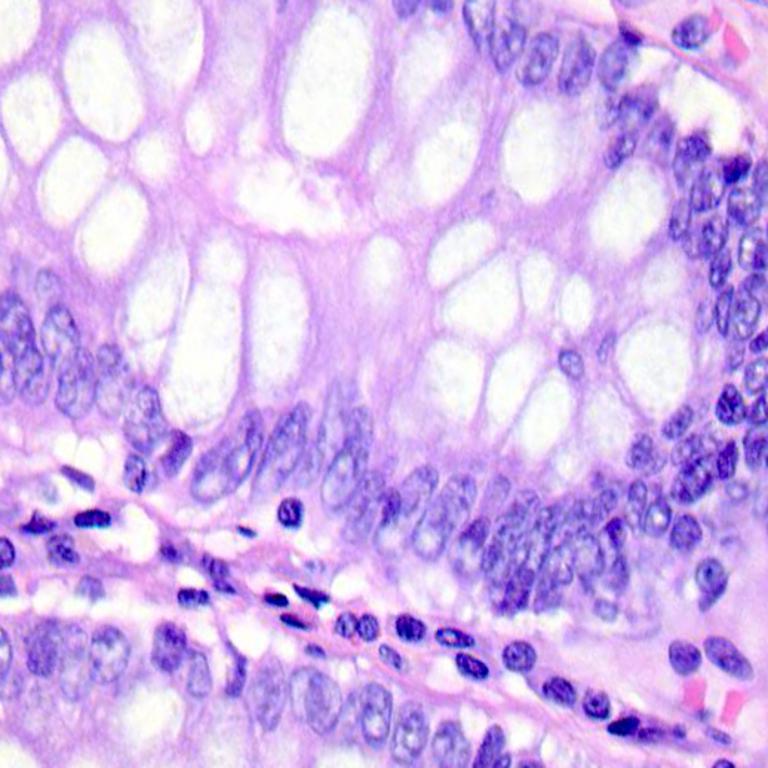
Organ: colon
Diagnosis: benign